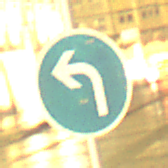
Verkehrszeichen: VorgeschriebeneFahrtrichtungLinks
Umgebung: Outdoor, Urban
Tageszeit: Night
Wetter: Overcast
Licht: Artificial
Jahreszeit: NotSpecified
Kontrast: MediumContrast